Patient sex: F
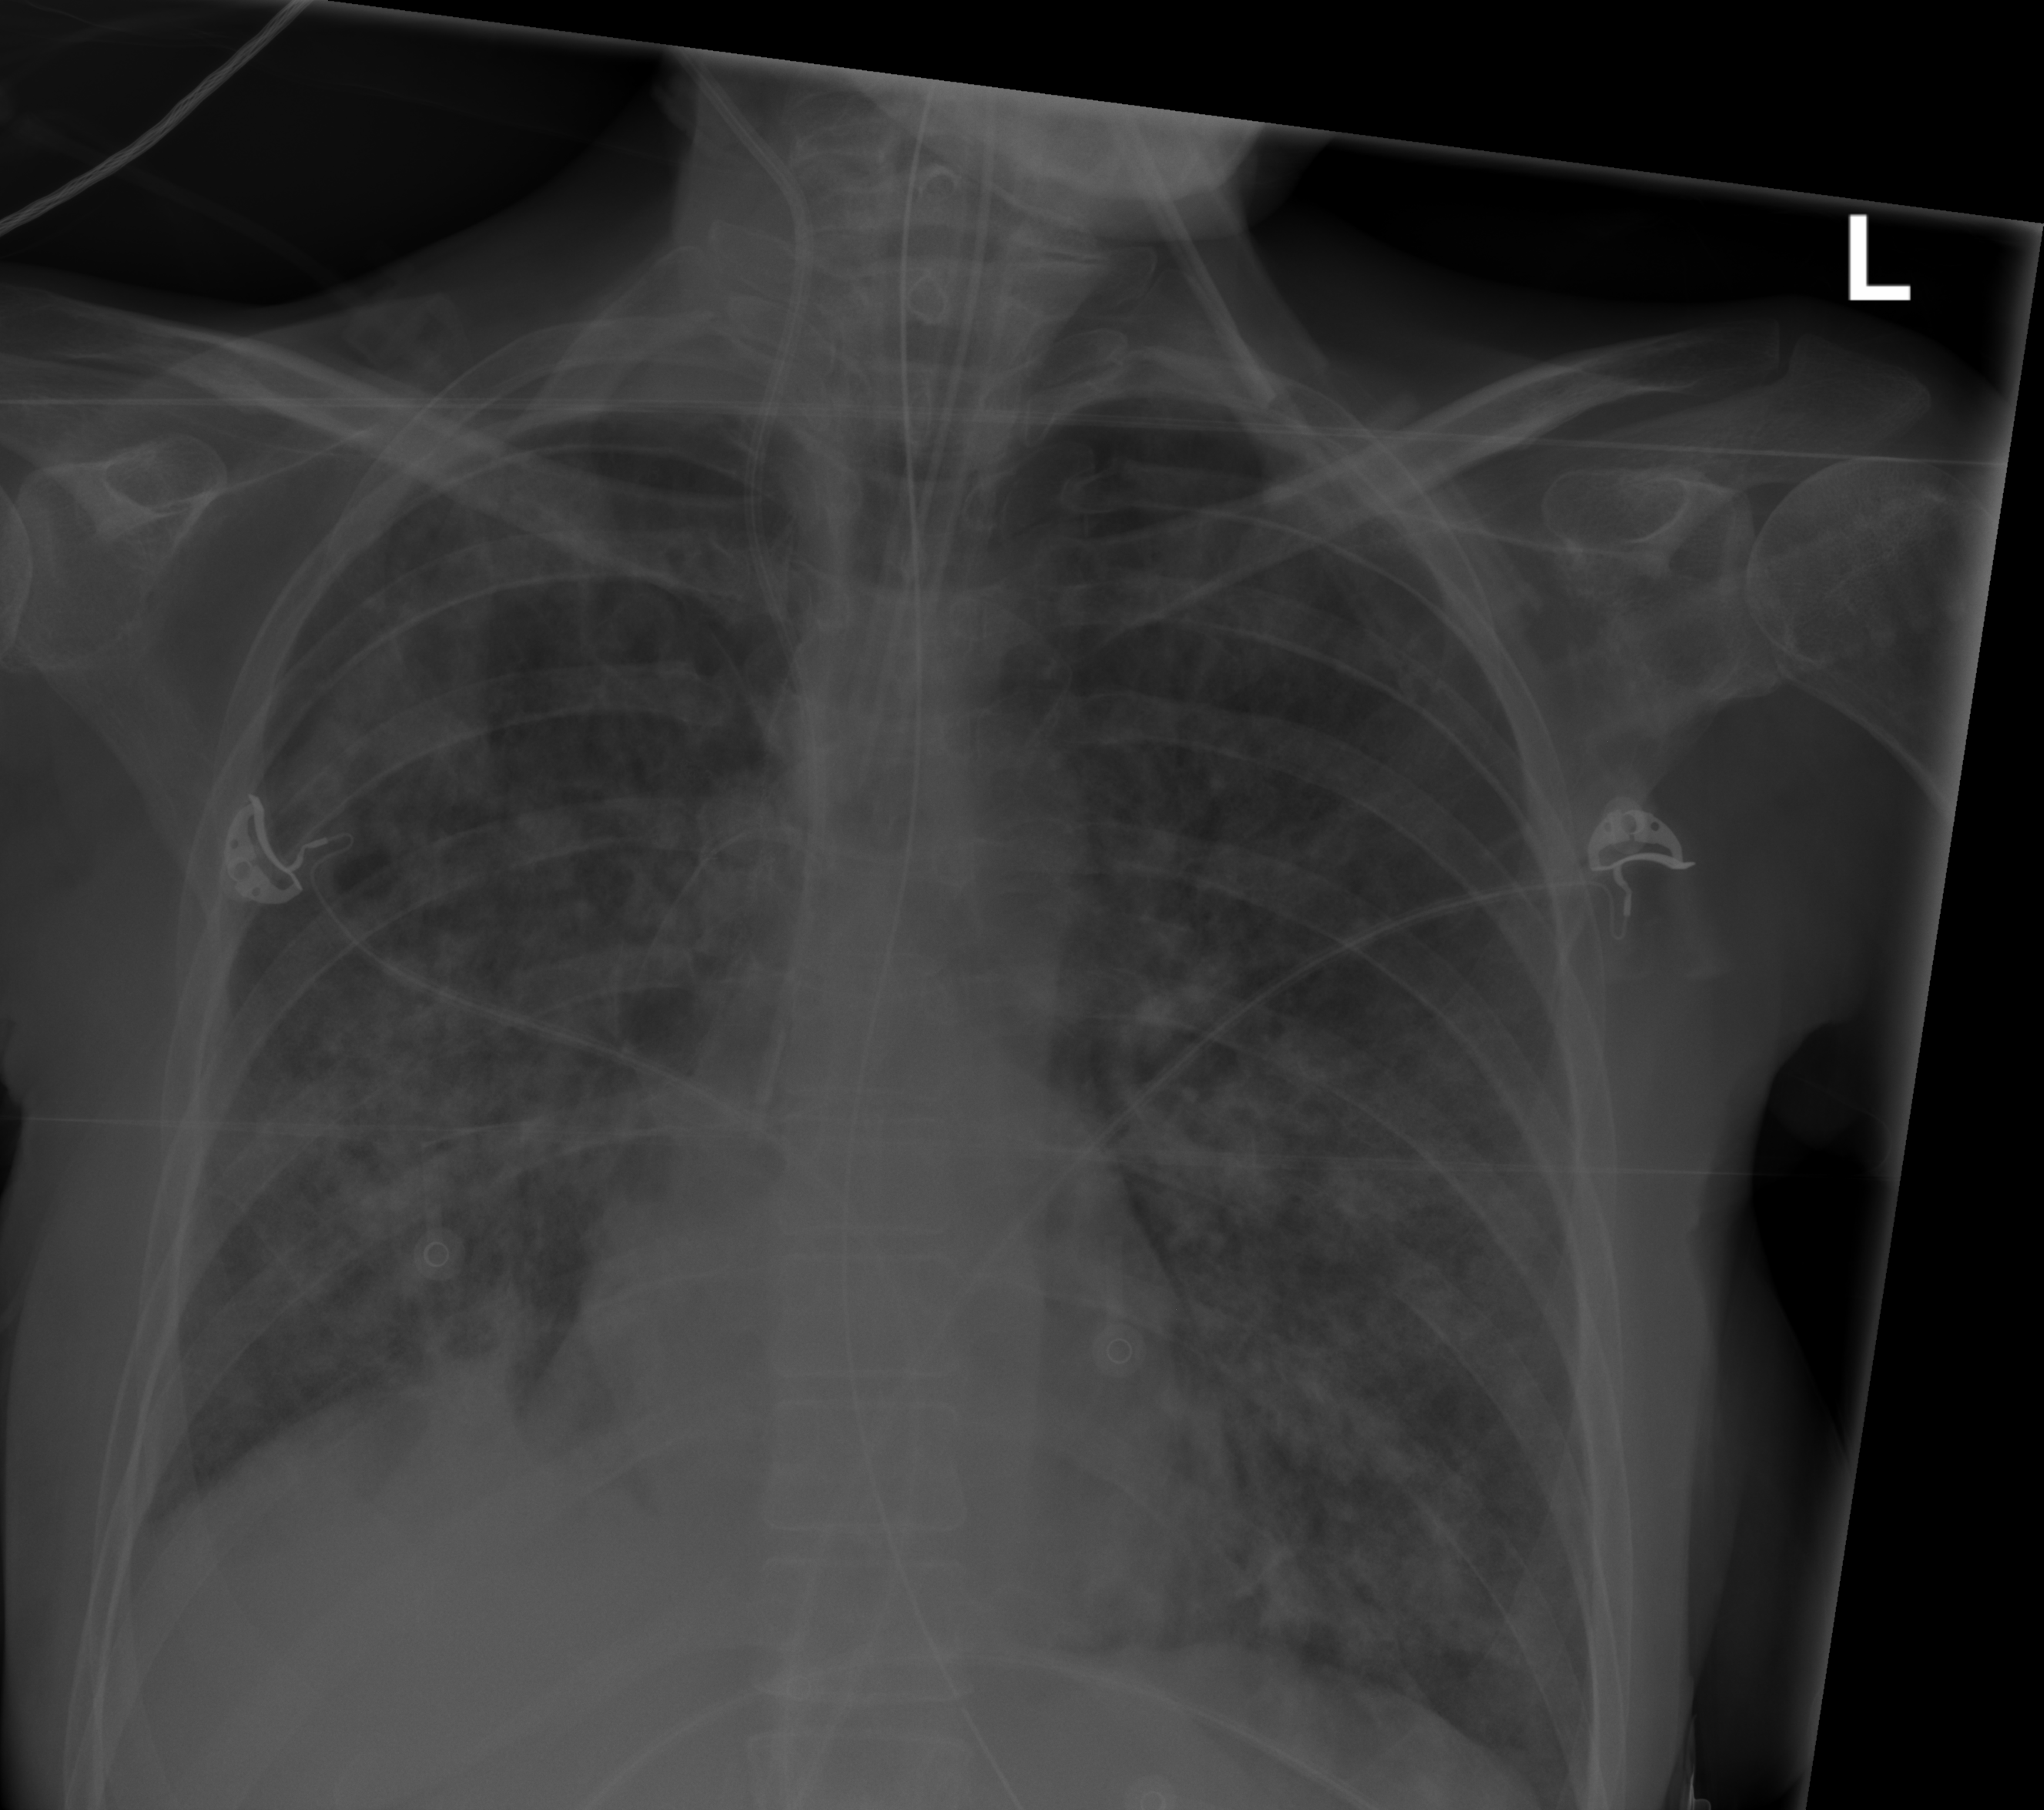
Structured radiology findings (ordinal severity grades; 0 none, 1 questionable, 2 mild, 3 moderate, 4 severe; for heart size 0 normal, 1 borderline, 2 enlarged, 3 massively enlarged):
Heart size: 0
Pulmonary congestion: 0
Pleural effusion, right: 1
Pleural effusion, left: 0
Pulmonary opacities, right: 4
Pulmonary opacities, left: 4
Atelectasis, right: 2
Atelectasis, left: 0